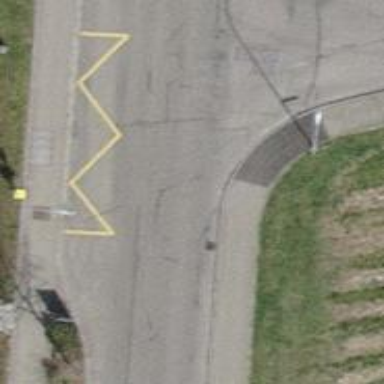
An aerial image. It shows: Bus stop with designated public transport stop position.